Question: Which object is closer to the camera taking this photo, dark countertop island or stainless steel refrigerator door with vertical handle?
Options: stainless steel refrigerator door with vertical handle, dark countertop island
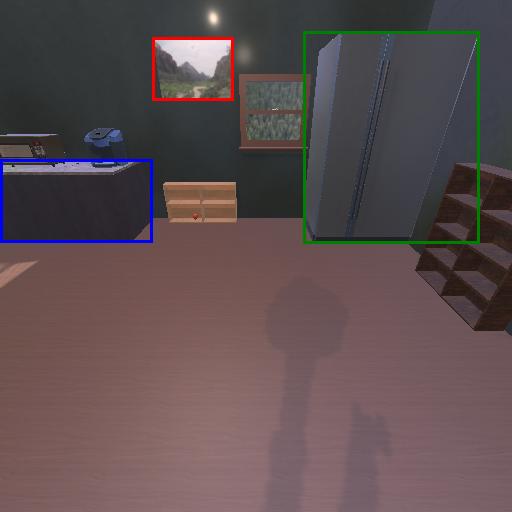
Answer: stainless steel refrigerator door with vertical handle